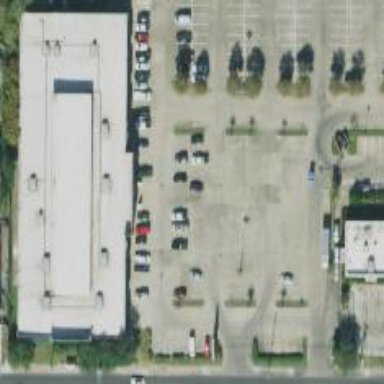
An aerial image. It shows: Parking space.